Interaction volume radius: 10 \u00c5
Interaction volume height: 20 \u00c5
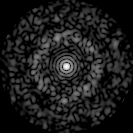
Disorder parameter: 0.8523